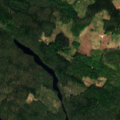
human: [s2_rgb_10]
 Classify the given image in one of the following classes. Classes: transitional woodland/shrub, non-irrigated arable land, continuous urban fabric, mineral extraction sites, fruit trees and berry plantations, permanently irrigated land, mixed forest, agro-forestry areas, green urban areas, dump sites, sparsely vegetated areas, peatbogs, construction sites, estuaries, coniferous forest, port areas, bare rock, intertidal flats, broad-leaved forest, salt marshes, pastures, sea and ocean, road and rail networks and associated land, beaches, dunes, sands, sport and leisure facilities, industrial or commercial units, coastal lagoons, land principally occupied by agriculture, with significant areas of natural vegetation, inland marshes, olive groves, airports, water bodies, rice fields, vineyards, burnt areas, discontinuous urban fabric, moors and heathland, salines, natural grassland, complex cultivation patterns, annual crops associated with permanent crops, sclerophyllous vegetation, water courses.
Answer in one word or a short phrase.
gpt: coniferous forest, mixed forest, transitional woodland/shrub